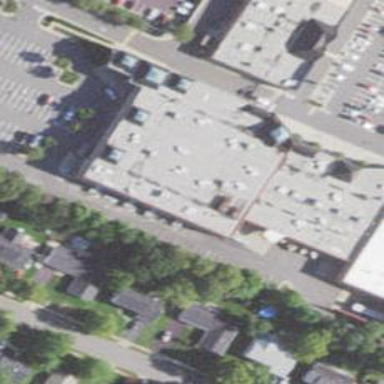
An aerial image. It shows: Retail building.